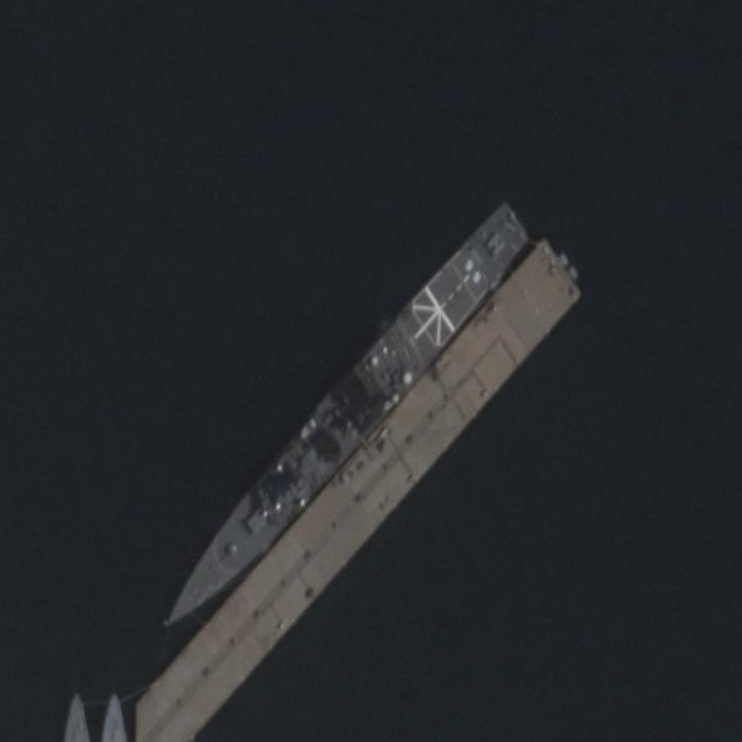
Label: cruiser